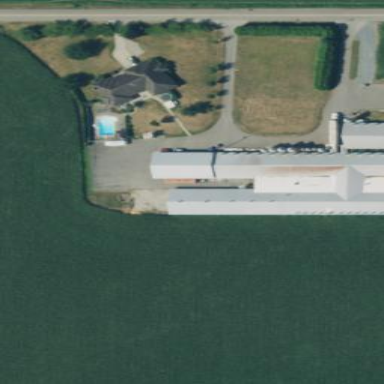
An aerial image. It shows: Farmyard area.